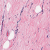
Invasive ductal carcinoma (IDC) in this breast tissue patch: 0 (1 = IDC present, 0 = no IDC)